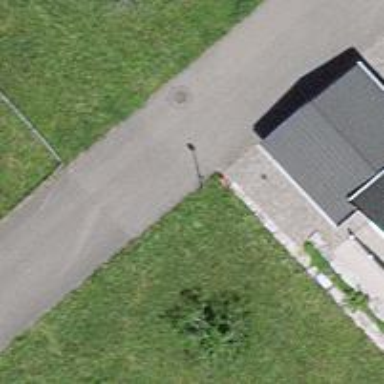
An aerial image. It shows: Residential road.